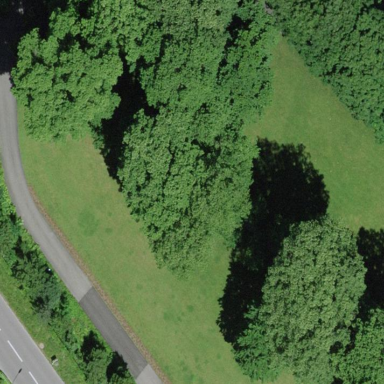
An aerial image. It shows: Lovely park for leisure and relaxation.